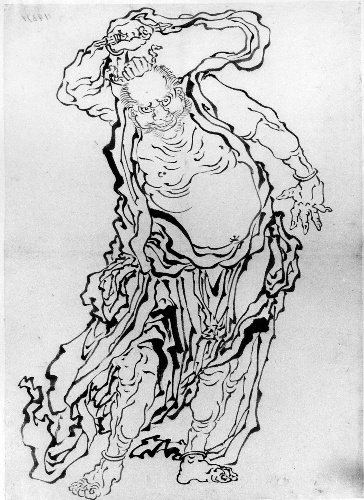
Artist: Katsushika Hokusai
Artist bio: Japanese, Tokyo (Edo) 1760–1849 Tokyo (Edo)
Date: 18th–19th century
Object type: Drawing
Classification: Paintings
Medium: Ink on paper
Culture: Japan
Period: Edo period (1615–1868)
Dimensions: 15 3/8 x 10 13/16 in. (39.1 x 27.5 cm)
Department: Asian Art
Credit line: Gift of Annette Young, in memory of her brother, Innis Young, 1956
Accession year: 1956
Repository: Metropolitan Museum of Art, New York, NY
Tags: Men